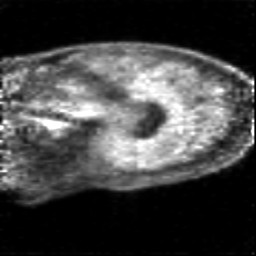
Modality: PET
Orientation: sagittal
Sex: female
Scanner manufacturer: siemens